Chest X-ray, AP view. Patient: 38 years old, sex F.
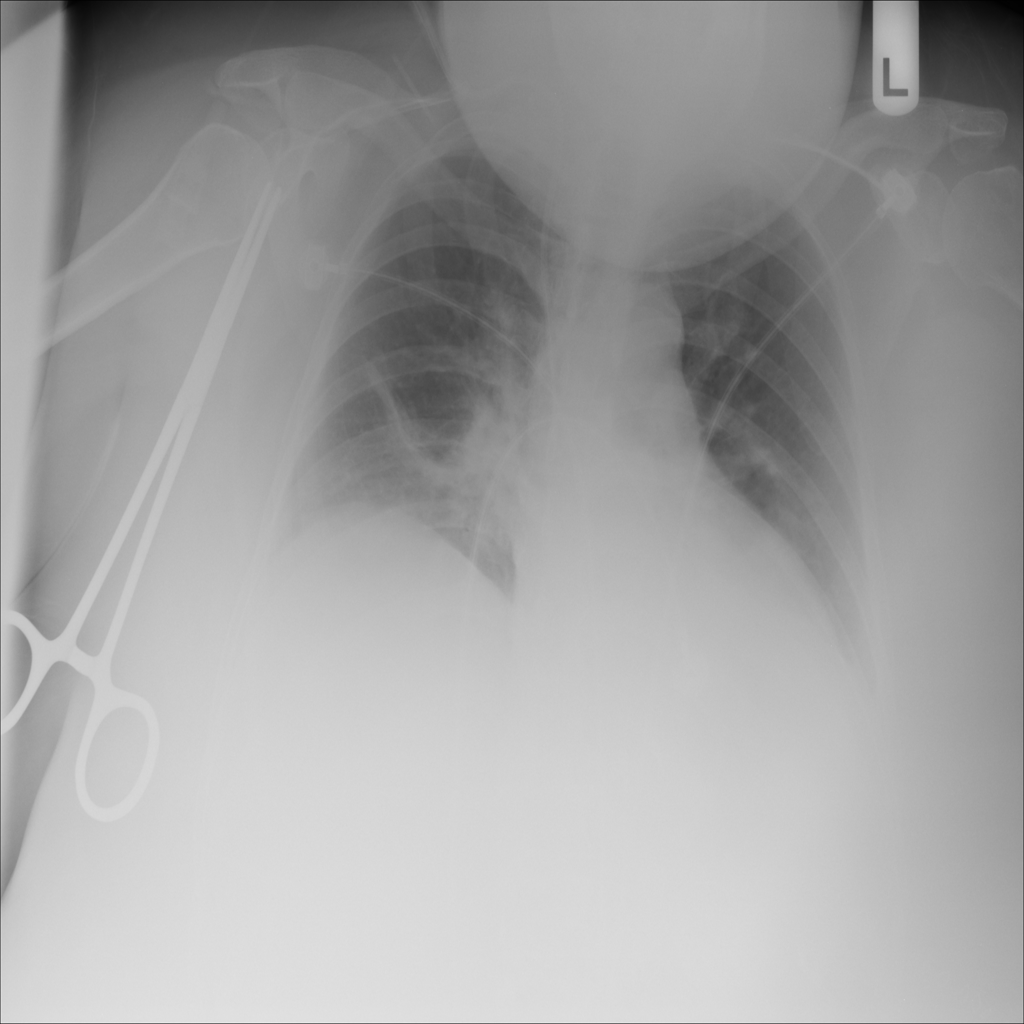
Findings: Atelectasis